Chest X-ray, PA view. Patient: 57 years old, sex M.
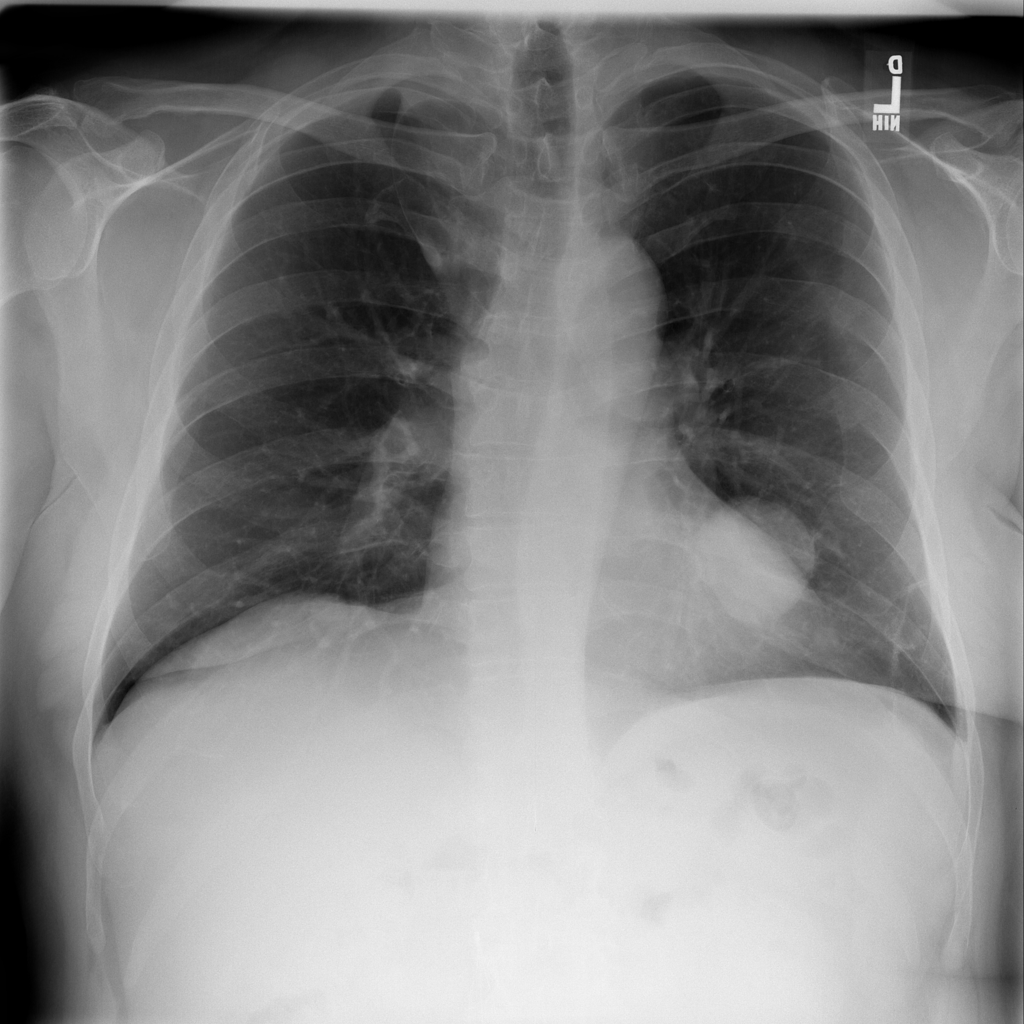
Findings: Nodule